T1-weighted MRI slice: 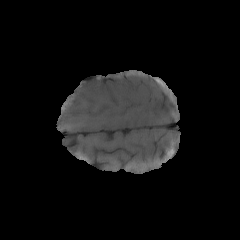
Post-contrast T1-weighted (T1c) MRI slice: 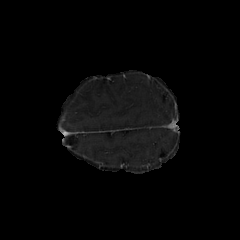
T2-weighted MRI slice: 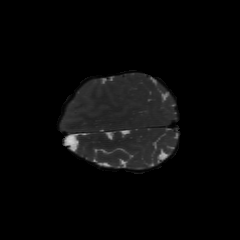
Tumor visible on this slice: no